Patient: sex M, age 64
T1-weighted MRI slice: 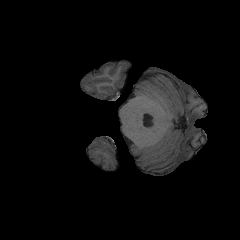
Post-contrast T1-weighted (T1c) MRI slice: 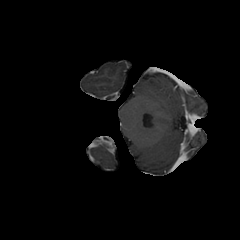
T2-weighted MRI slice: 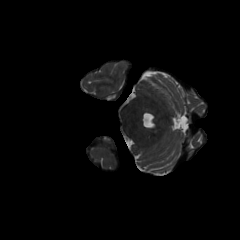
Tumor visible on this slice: no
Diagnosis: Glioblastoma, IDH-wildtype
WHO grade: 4